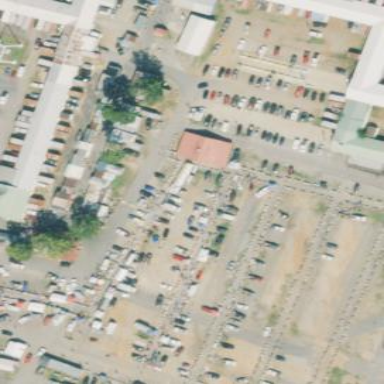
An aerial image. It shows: Marketplace.